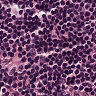
Metastatic tissue present: no